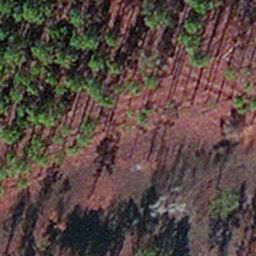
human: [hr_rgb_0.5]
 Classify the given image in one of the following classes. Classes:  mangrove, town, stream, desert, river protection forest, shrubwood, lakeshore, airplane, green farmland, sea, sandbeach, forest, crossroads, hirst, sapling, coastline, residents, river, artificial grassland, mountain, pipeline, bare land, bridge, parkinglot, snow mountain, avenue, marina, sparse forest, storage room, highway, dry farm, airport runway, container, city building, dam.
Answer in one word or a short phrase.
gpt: sapling